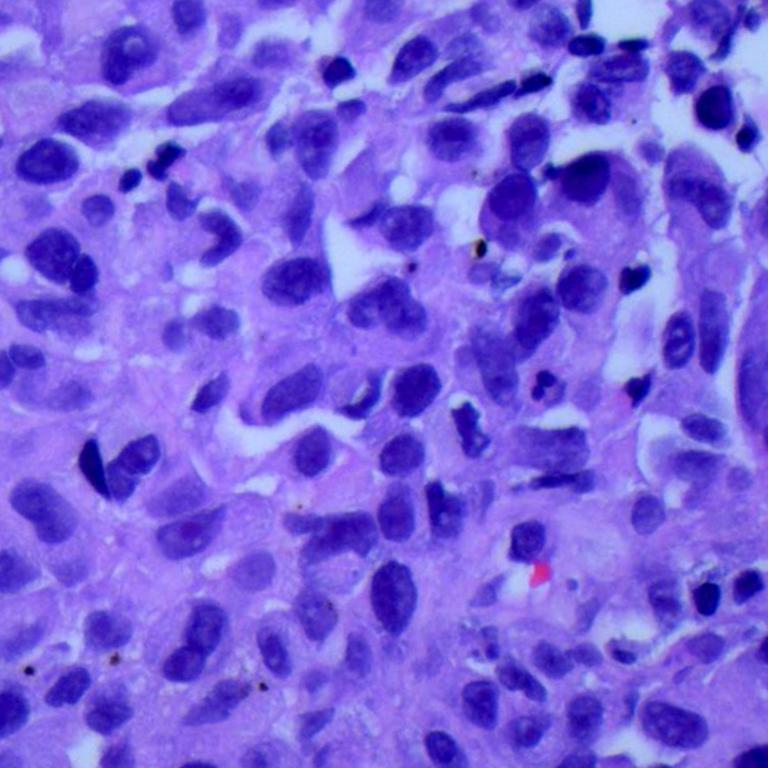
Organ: lung
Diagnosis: adenocarcinomas